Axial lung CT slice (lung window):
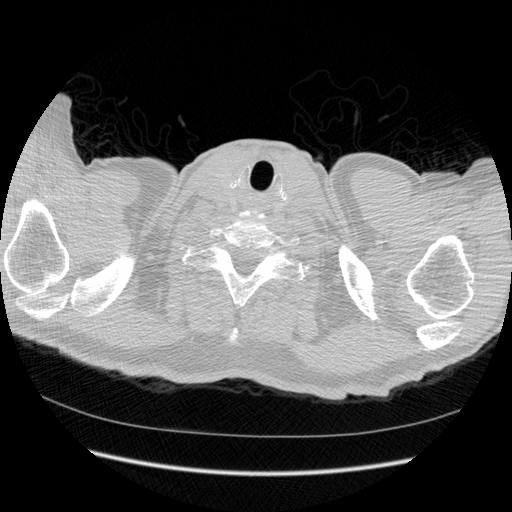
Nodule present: no